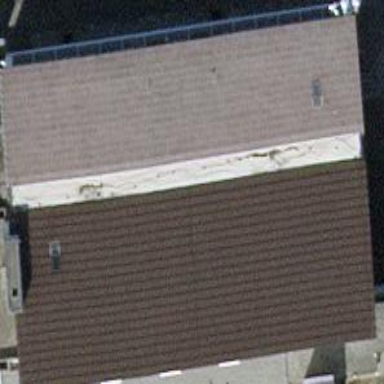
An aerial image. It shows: School building.